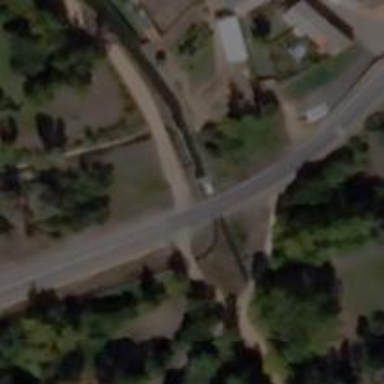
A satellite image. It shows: Track road on bridge.